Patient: sex F, age 48
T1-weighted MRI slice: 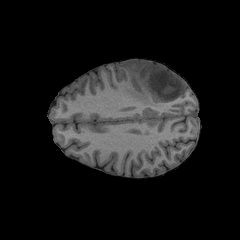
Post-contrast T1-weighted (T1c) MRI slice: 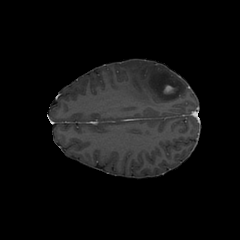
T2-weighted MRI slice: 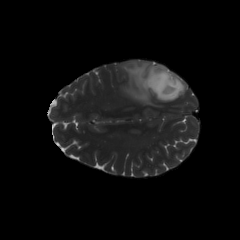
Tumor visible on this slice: yes
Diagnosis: Astrocytoma, IDH-mutant
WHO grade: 3